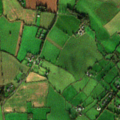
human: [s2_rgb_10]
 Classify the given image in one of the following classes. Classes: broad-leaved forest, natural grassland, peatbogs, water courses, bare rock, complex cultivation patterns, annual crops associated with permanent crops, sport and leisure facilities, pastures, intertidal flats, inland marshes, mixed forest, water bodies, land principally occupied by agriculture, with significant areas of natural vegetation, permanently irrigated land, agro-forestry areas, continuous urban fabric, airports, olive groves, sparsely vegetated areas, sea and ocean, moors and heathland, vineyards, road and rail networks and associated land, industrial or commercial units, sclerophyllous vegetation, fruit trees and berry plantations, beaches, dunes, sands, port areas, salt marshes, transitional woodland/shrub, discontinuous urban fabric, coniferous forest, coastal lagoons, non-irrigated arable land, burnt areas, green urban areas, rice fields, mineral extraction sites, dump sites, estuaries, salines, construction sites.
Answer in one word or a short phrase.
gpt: discontinuous urban fabric, non-irrigated arable land, pastures